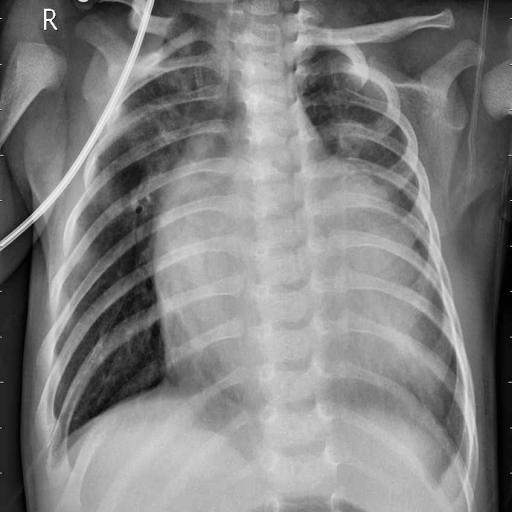
Finding: PNEUMONIA